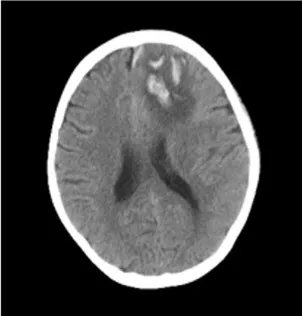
Brain computed tomography (CT) of the patient after oral low-dose MTX.temporal lobes.
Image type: radiology (ct)